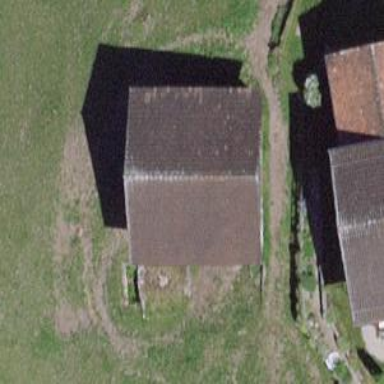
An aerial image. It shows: Shed.